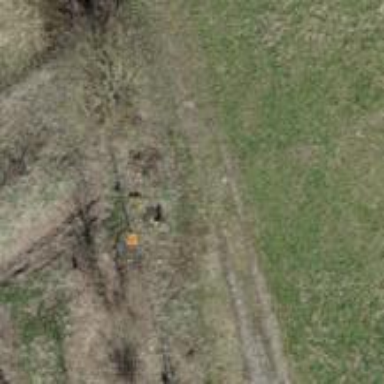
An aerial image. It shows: Aerial marker.